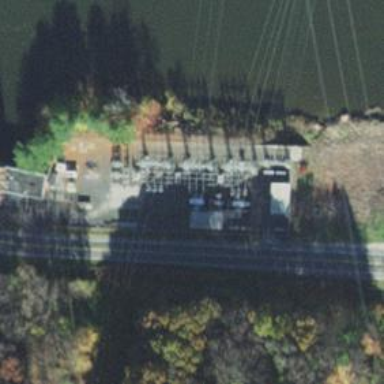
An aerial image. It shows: Switch for power supply.